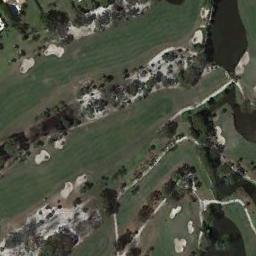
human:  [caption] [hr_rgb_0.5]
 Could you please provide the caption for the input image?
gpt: There are many trees in the golf course .

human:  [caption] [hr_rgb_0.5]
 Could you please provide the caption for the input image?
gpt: The golf course has some lakes, Fairways, Roads, Barrier trees and sandpits and some barrier trees are on both sides of the fairways .

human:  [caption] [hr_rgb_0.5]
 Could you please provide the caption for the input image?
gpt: There are several bunkers and lakes and a few paths and many trees on a large green lawn on the golf course .

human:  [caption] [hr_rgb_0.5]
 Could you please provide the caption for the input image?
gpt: There are three large bunkers and two paths .

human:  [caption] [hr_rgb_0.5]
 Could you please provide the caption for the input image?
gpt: There are many bunkers and two lakes on the golf course .